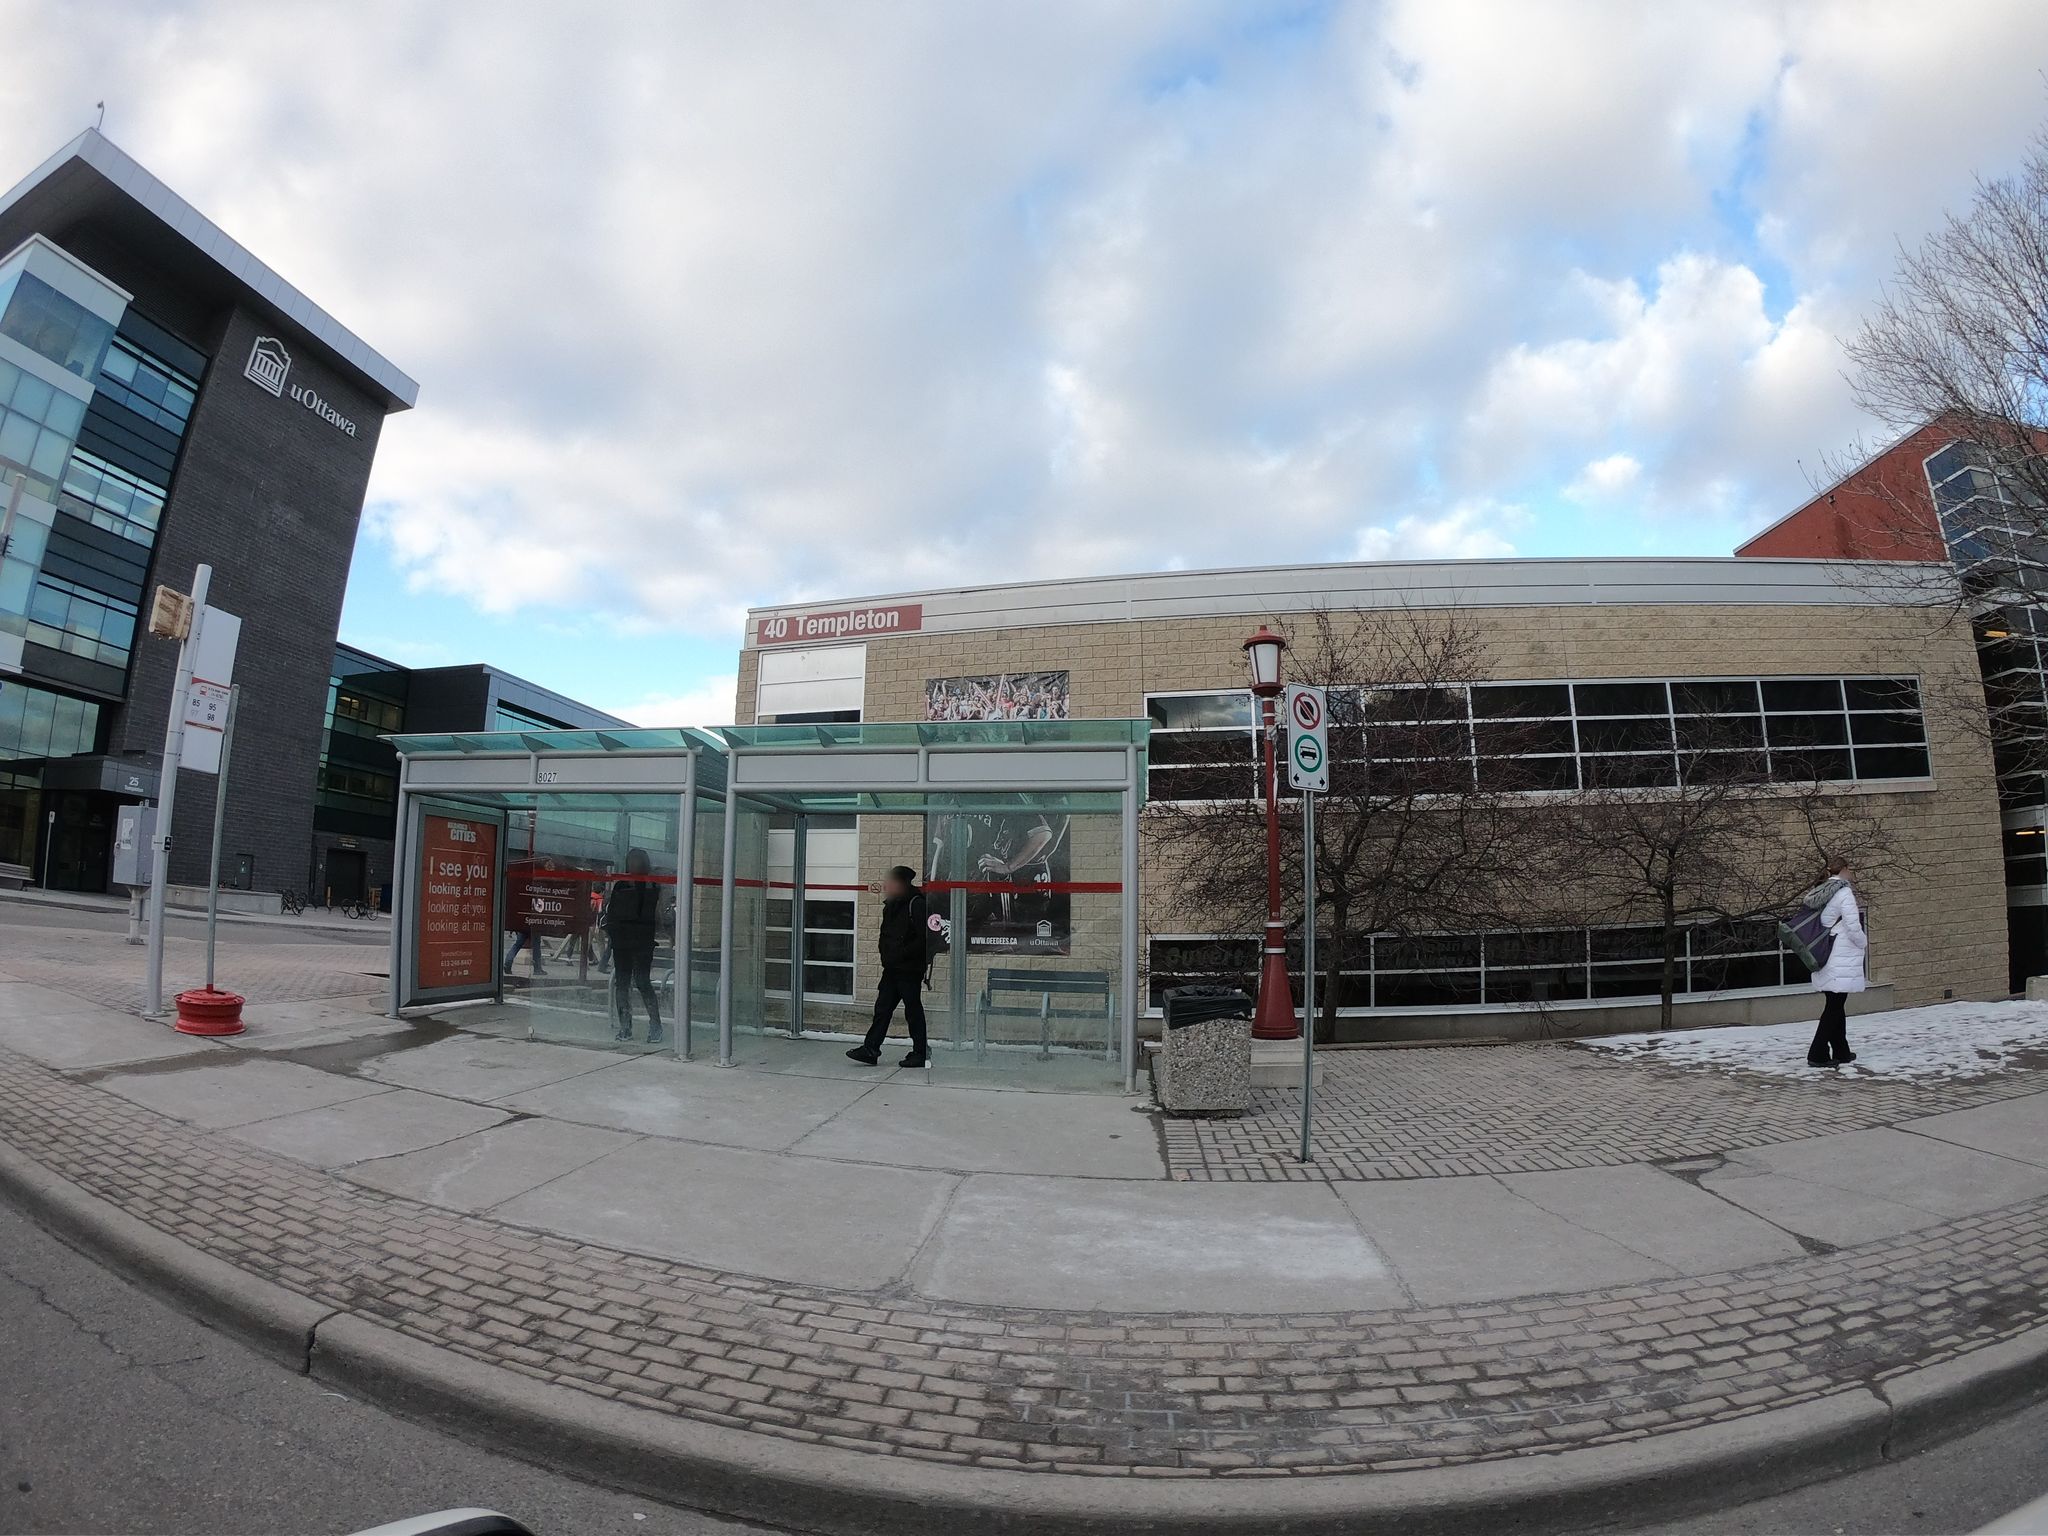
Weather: snowy
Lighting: day
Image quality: good
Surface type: walking surface
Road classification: footway
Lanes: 2
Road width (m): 2
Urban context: urban centre
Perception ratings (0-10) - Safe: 1.68, Lively: 9.23, Beautiful: 7.32, Boring: 1.69, Depressing: 7.51, Wealthy: 4.15